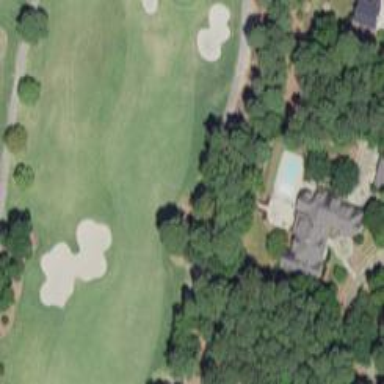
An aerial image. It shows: Path for both road and golf.